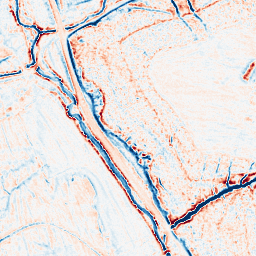
Category: multiscale
Decomposition family: dog_multiscale
Decomposition parameters: sigma_ratio: 1.4
n_scales: 4
base_sigma: 0.5
Upsampling method: bicubic
Upsampling parameters: scale: 8
Upsampling scale: 8